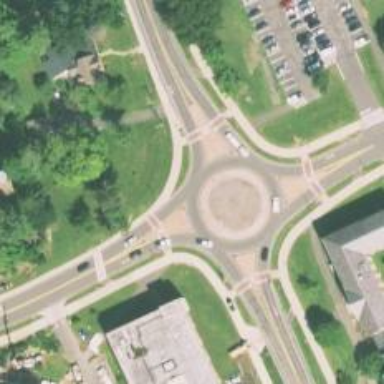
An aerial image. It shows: Secondary road with asphalt surface leading to roundabout.